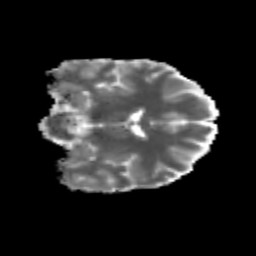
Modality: MD
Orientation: coronal
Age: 25
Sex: male
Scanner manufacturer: siemens
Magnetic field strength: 3 T
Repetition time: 3.5 s
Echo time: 0.125 s